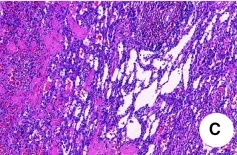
Postoperative pathological examinations. (C) Hematoxylin and eosin staining of LCA. The tumor consists of an interlacing vascular network similar to splenic sinus, with papillary projections and cystic cavities (IHC x 5).
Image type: pathology (h&e)